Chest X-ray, PA view. Patient: 55 years old, sex F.
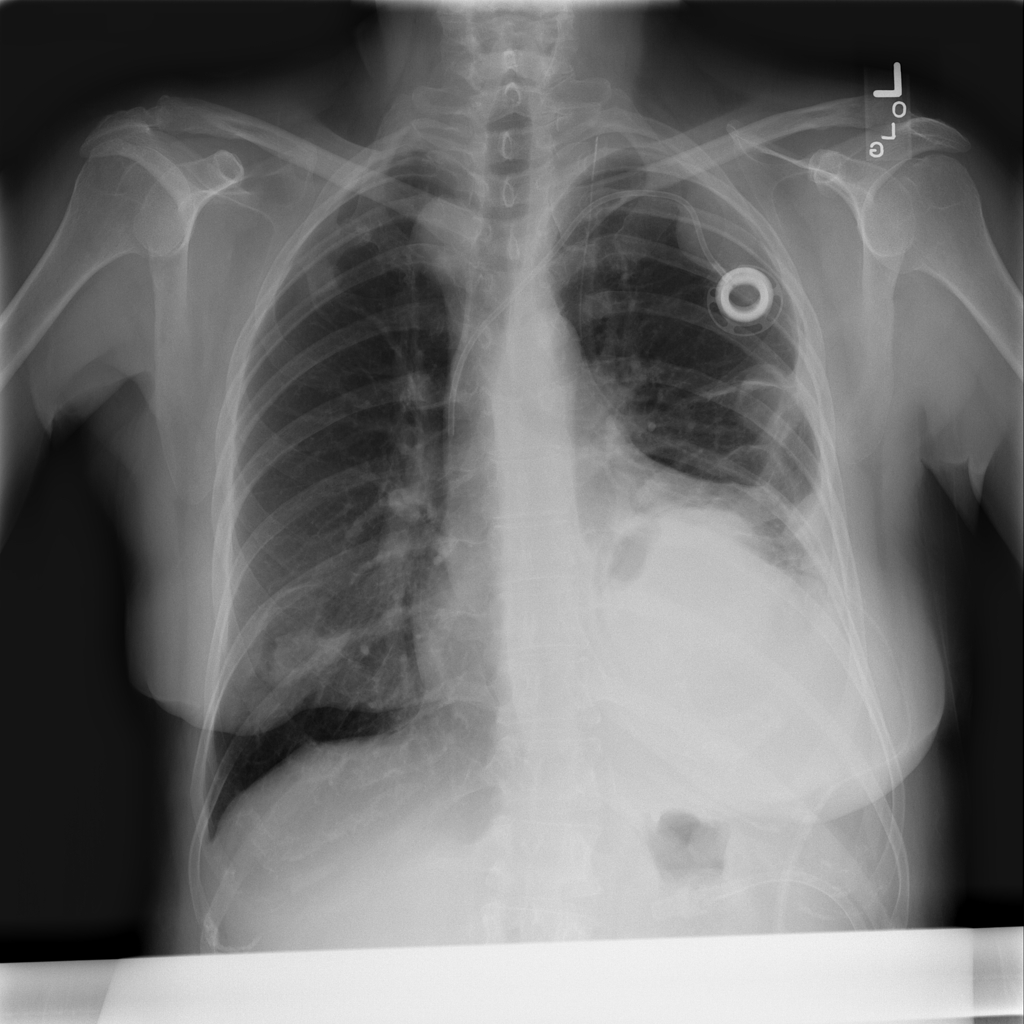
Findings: Mass